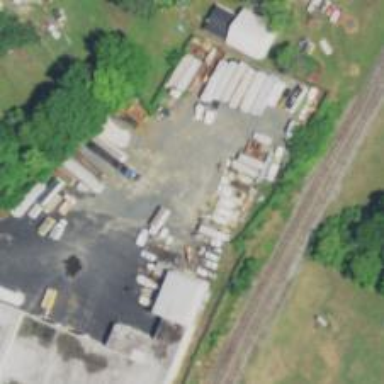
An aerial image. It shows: Rail spur service.